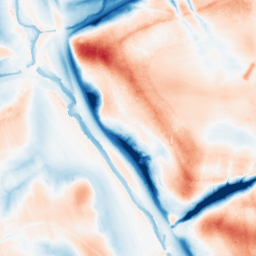
Category: trend_removal
Decomposition family: local_polynomial
Decomposition parameters: window_size: 51
degree: 1
Upsampling method: quartic
Upsampling parameters: scale: 4
Upsampling scale: 4